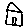
Label: house